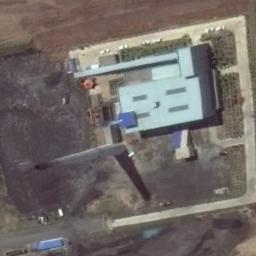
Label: thermal_power_station